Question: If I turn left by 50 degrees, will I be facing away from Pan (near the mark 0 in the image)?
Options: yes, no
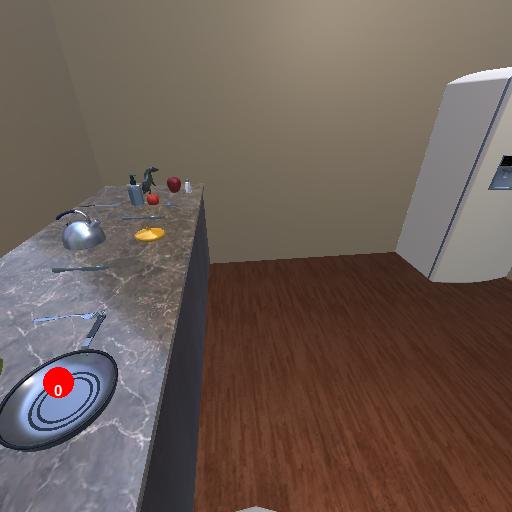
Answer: yes